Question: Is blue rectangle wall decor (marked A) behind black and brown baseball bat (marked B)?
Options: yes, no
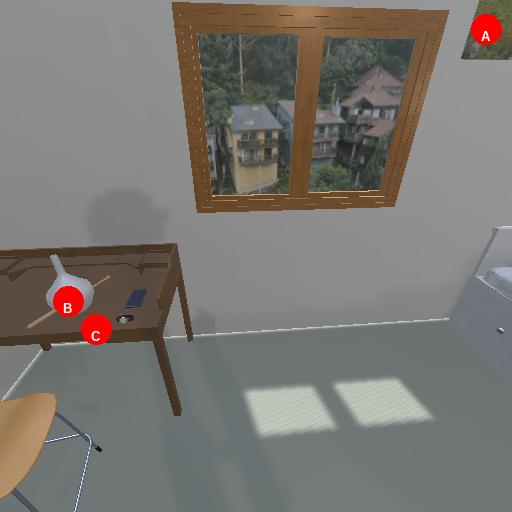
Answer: yes